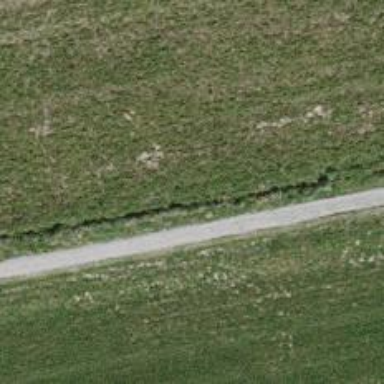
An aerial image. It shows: Compacted grade3 track.